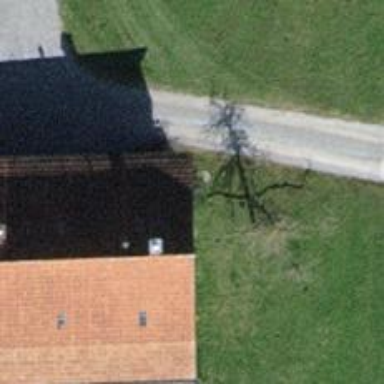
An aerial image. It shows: Deciduous tree with broadleaved leaves.